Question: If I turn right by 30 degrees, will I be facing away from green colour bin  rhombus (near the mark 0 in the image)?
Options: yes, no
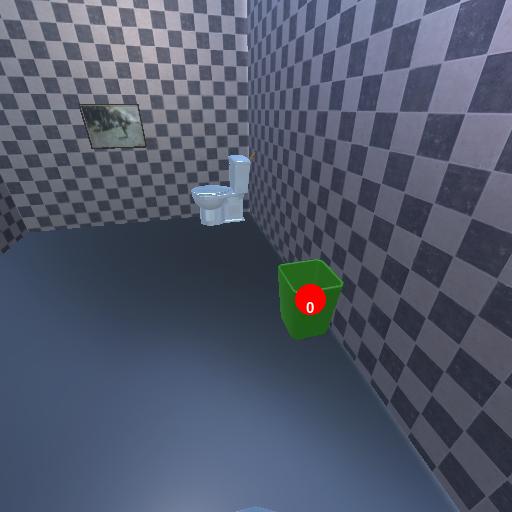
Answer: yes